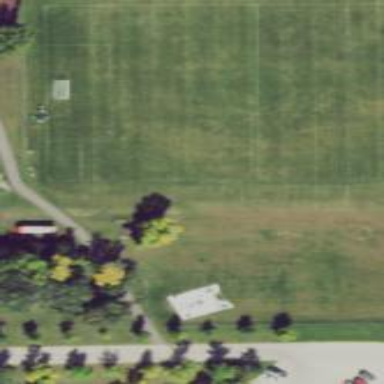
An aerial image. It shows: Soccer pitch for leisure land activities.